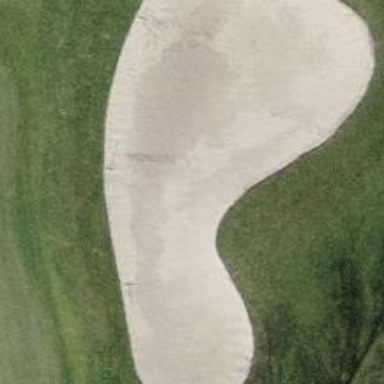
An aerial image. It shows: Sand bunker on golf course.